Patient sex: F
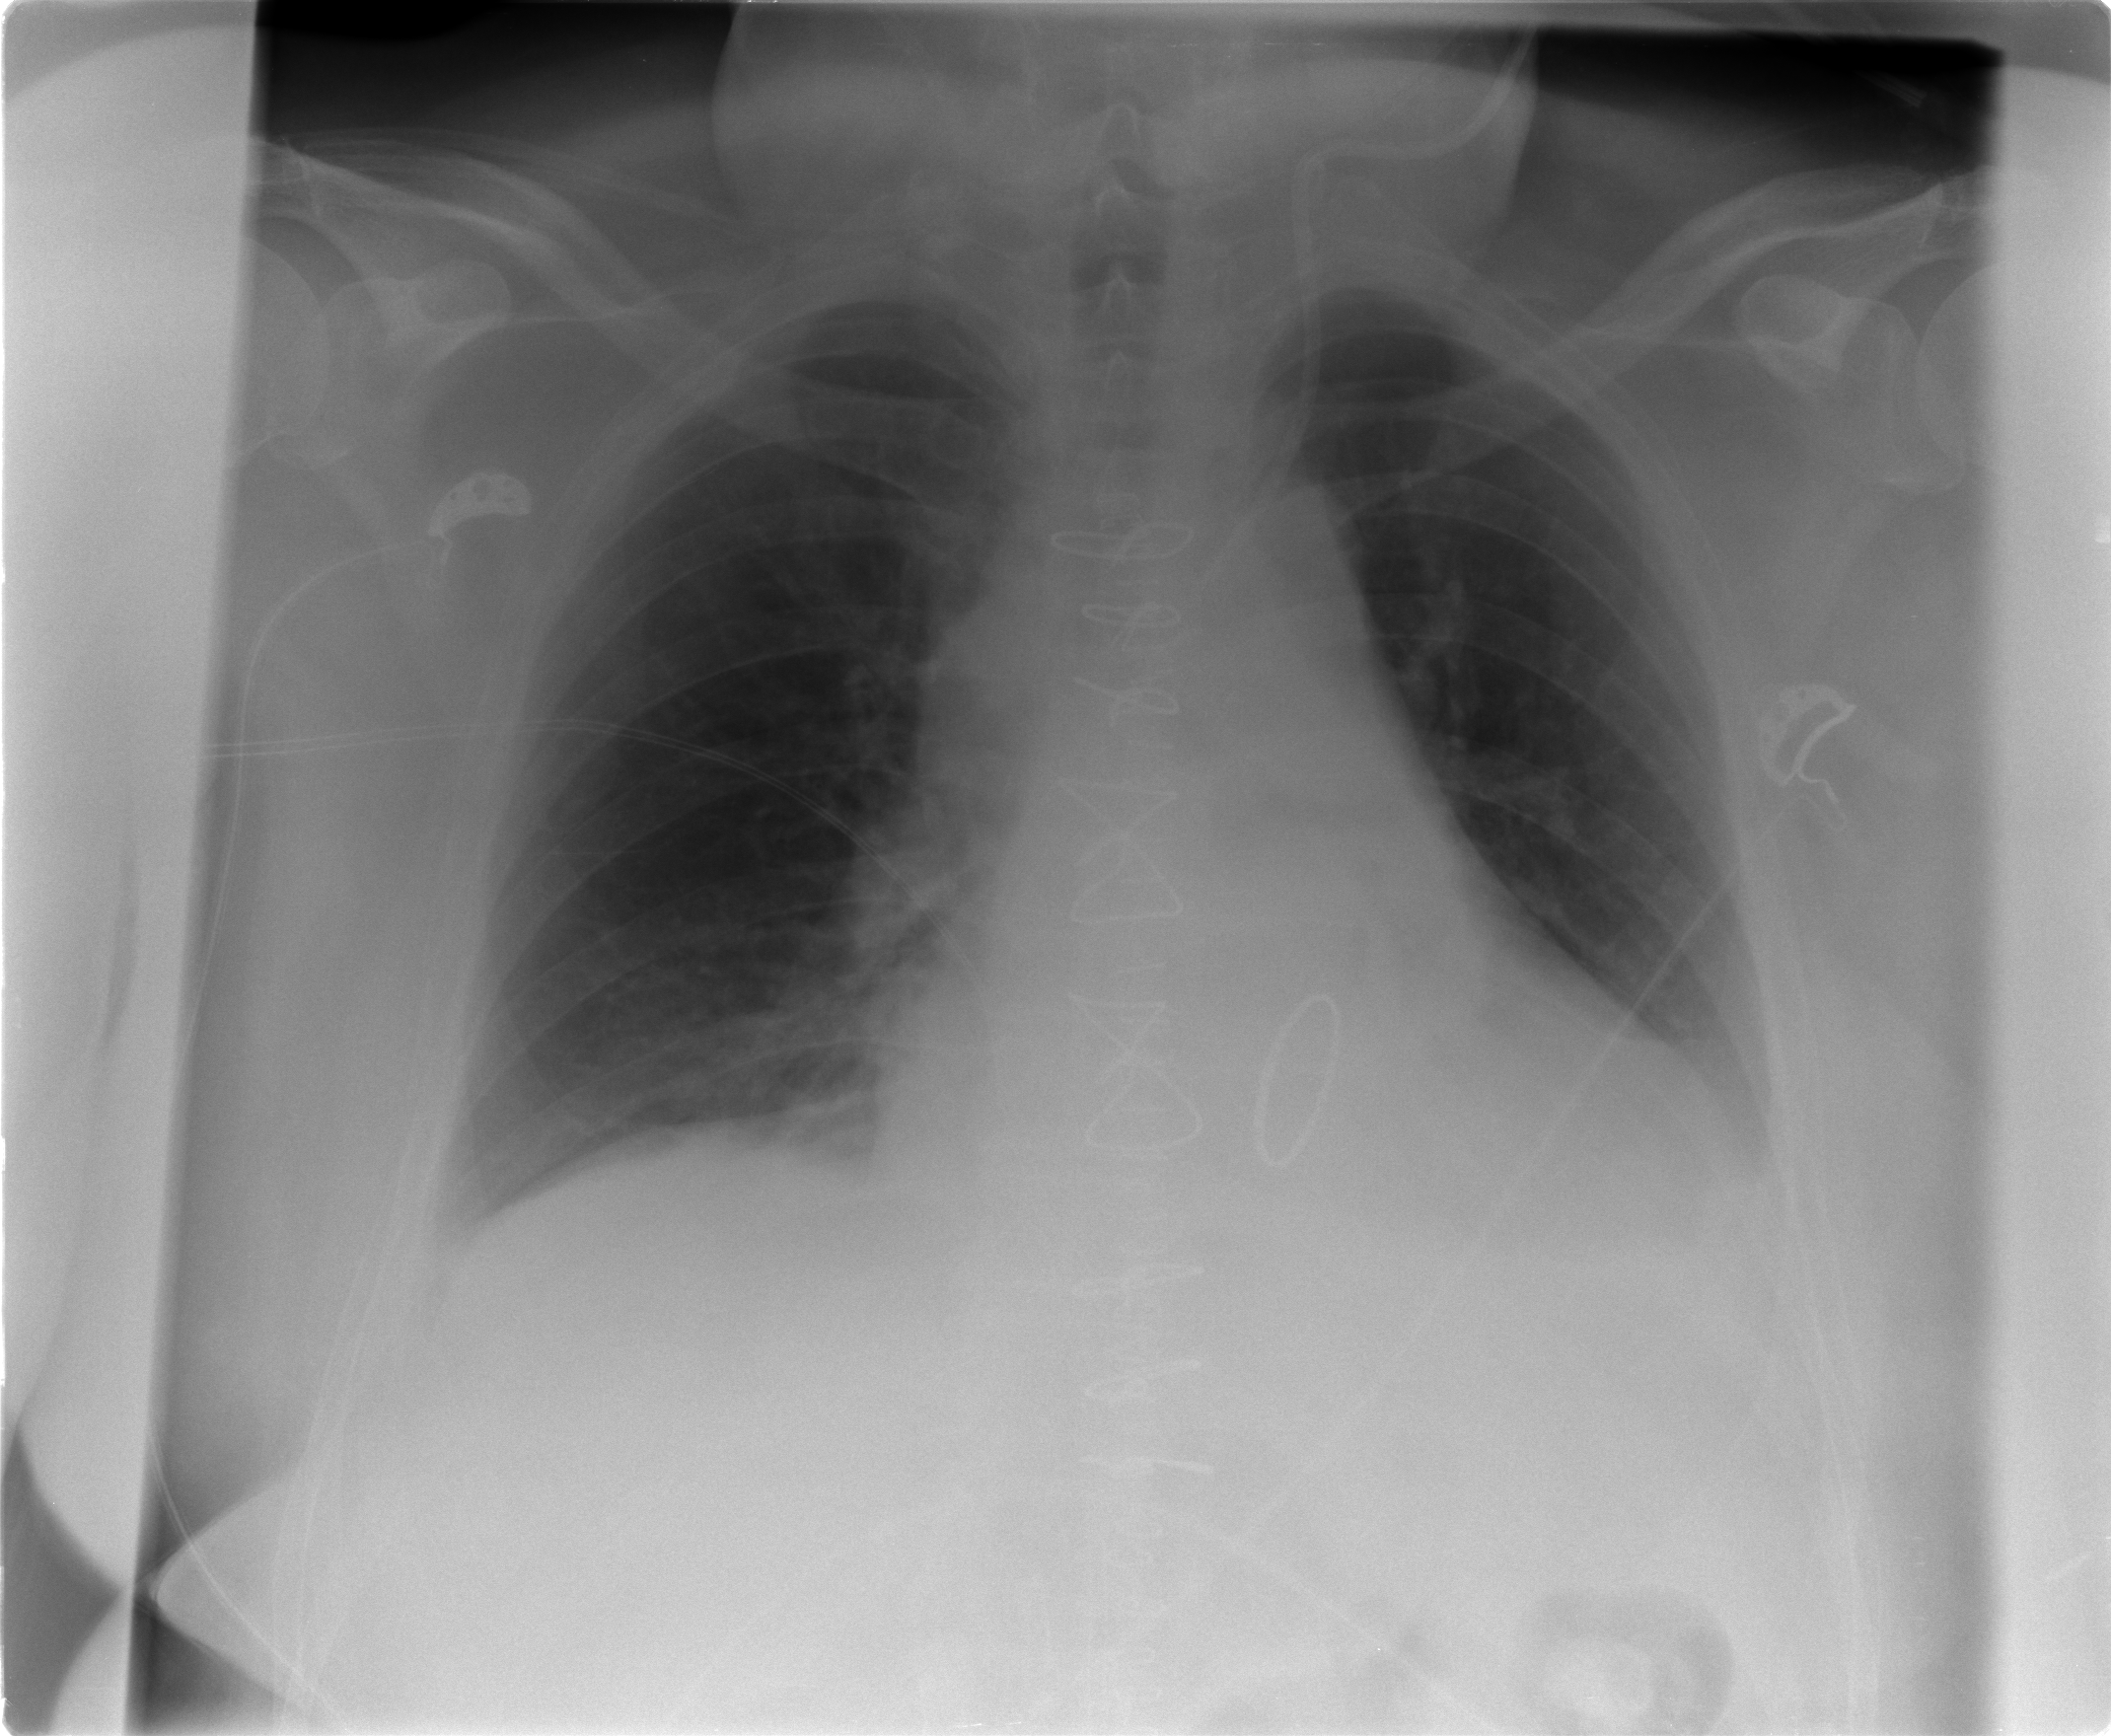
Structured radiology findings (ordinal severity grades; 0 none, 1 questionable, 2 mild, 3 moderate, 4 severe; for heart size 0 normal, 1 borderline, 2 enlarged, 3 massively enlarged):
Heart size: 0
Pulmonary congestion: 1
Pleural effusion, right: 0
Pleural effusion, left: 2
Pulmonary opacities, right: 0
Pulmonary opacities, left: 0
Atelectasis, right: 0
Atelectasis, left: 0